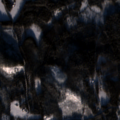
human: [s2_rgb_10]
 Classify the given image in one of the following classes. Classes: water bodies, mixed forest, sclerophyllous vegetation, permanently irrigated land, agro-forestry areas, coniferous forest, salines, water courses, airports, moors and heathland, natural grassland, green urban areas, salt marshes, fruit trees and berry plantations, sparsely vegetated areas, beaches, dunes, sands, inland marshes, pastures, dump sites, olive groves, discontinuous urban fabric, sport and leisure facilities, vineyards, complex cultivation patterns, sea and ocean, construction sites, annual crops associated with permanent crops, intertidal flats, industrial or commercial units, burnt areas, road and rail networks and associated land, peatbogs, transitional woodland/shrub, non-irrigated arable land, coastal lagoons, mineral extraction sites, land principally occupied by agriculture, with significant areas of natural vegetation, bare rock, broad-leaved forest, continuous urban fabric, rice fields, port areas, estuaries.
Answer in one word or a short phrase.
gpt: coniferous forest, mixed forest, transitional woodland/shrub